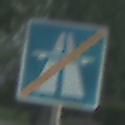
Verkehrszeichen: EndeAutbahn
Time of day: SunriseSunset
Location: Outdoor (Suburban)
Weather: PartlyCloudy
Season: NotSpecified
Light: Natural